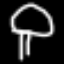
Label: mushroom